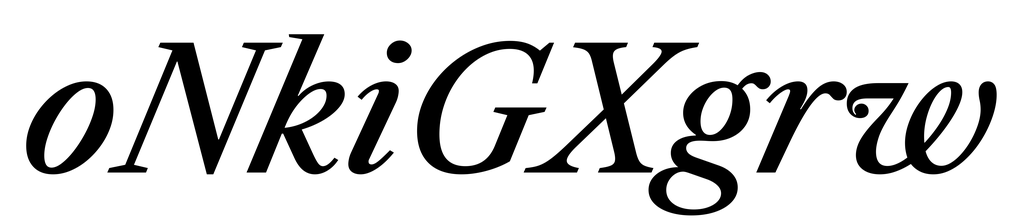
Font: LibreCaslonText-Italic_Medium_Italic